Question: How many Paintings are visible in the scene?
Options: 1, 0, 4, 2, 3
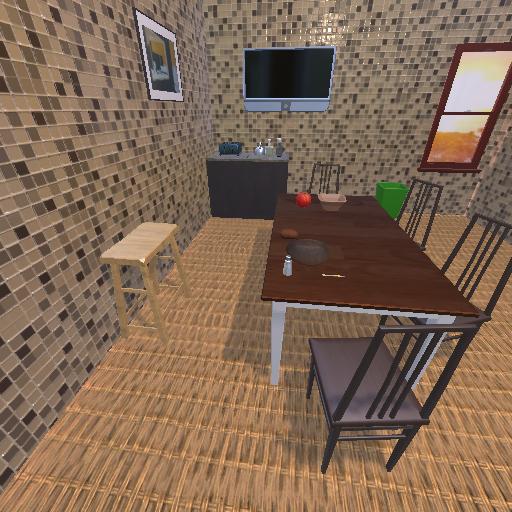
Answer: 1